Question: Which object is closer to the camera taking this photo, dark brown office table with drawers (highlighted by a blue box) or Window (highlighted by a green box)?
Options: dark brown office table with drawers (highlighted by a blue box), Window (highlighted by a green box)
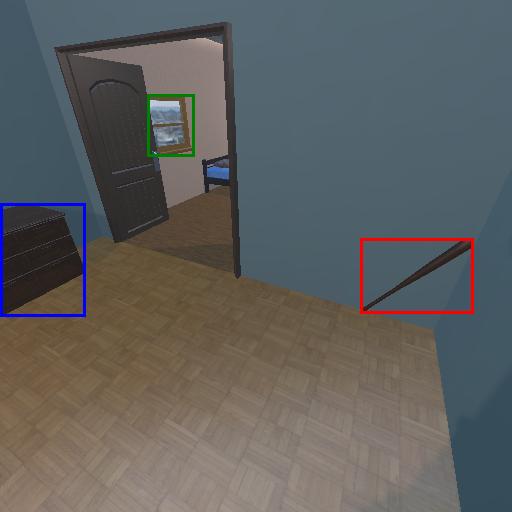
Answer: dark brown office table with drawers (highlighted by a blue box)